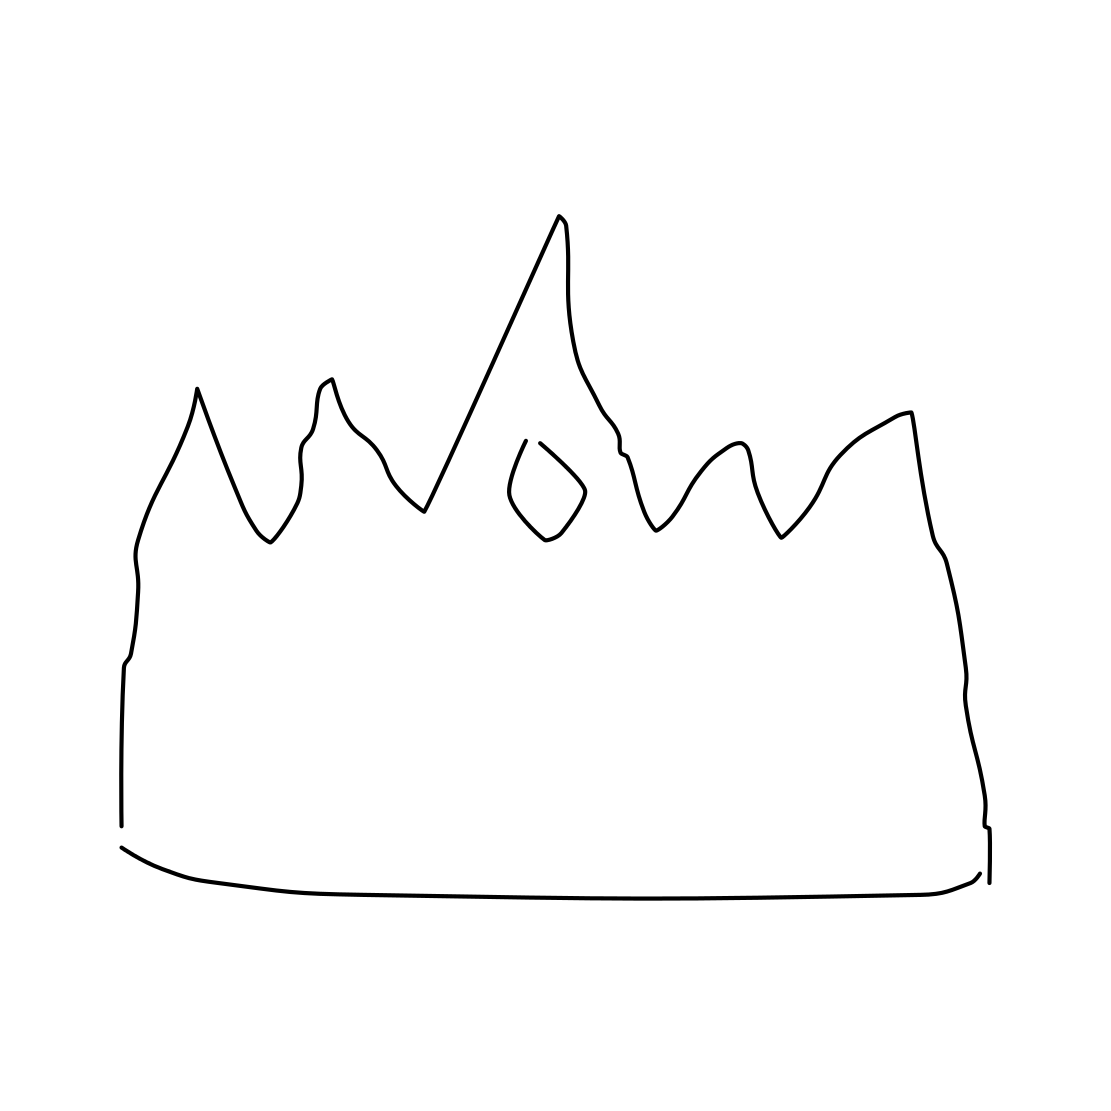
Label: crown